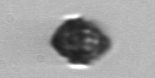
Label: Kryptoperidinium_triquetrum